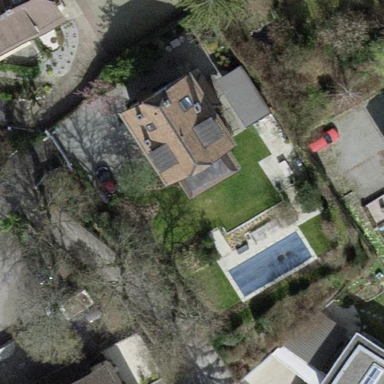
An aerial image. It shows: Garden enclosed by fence.